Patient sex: M
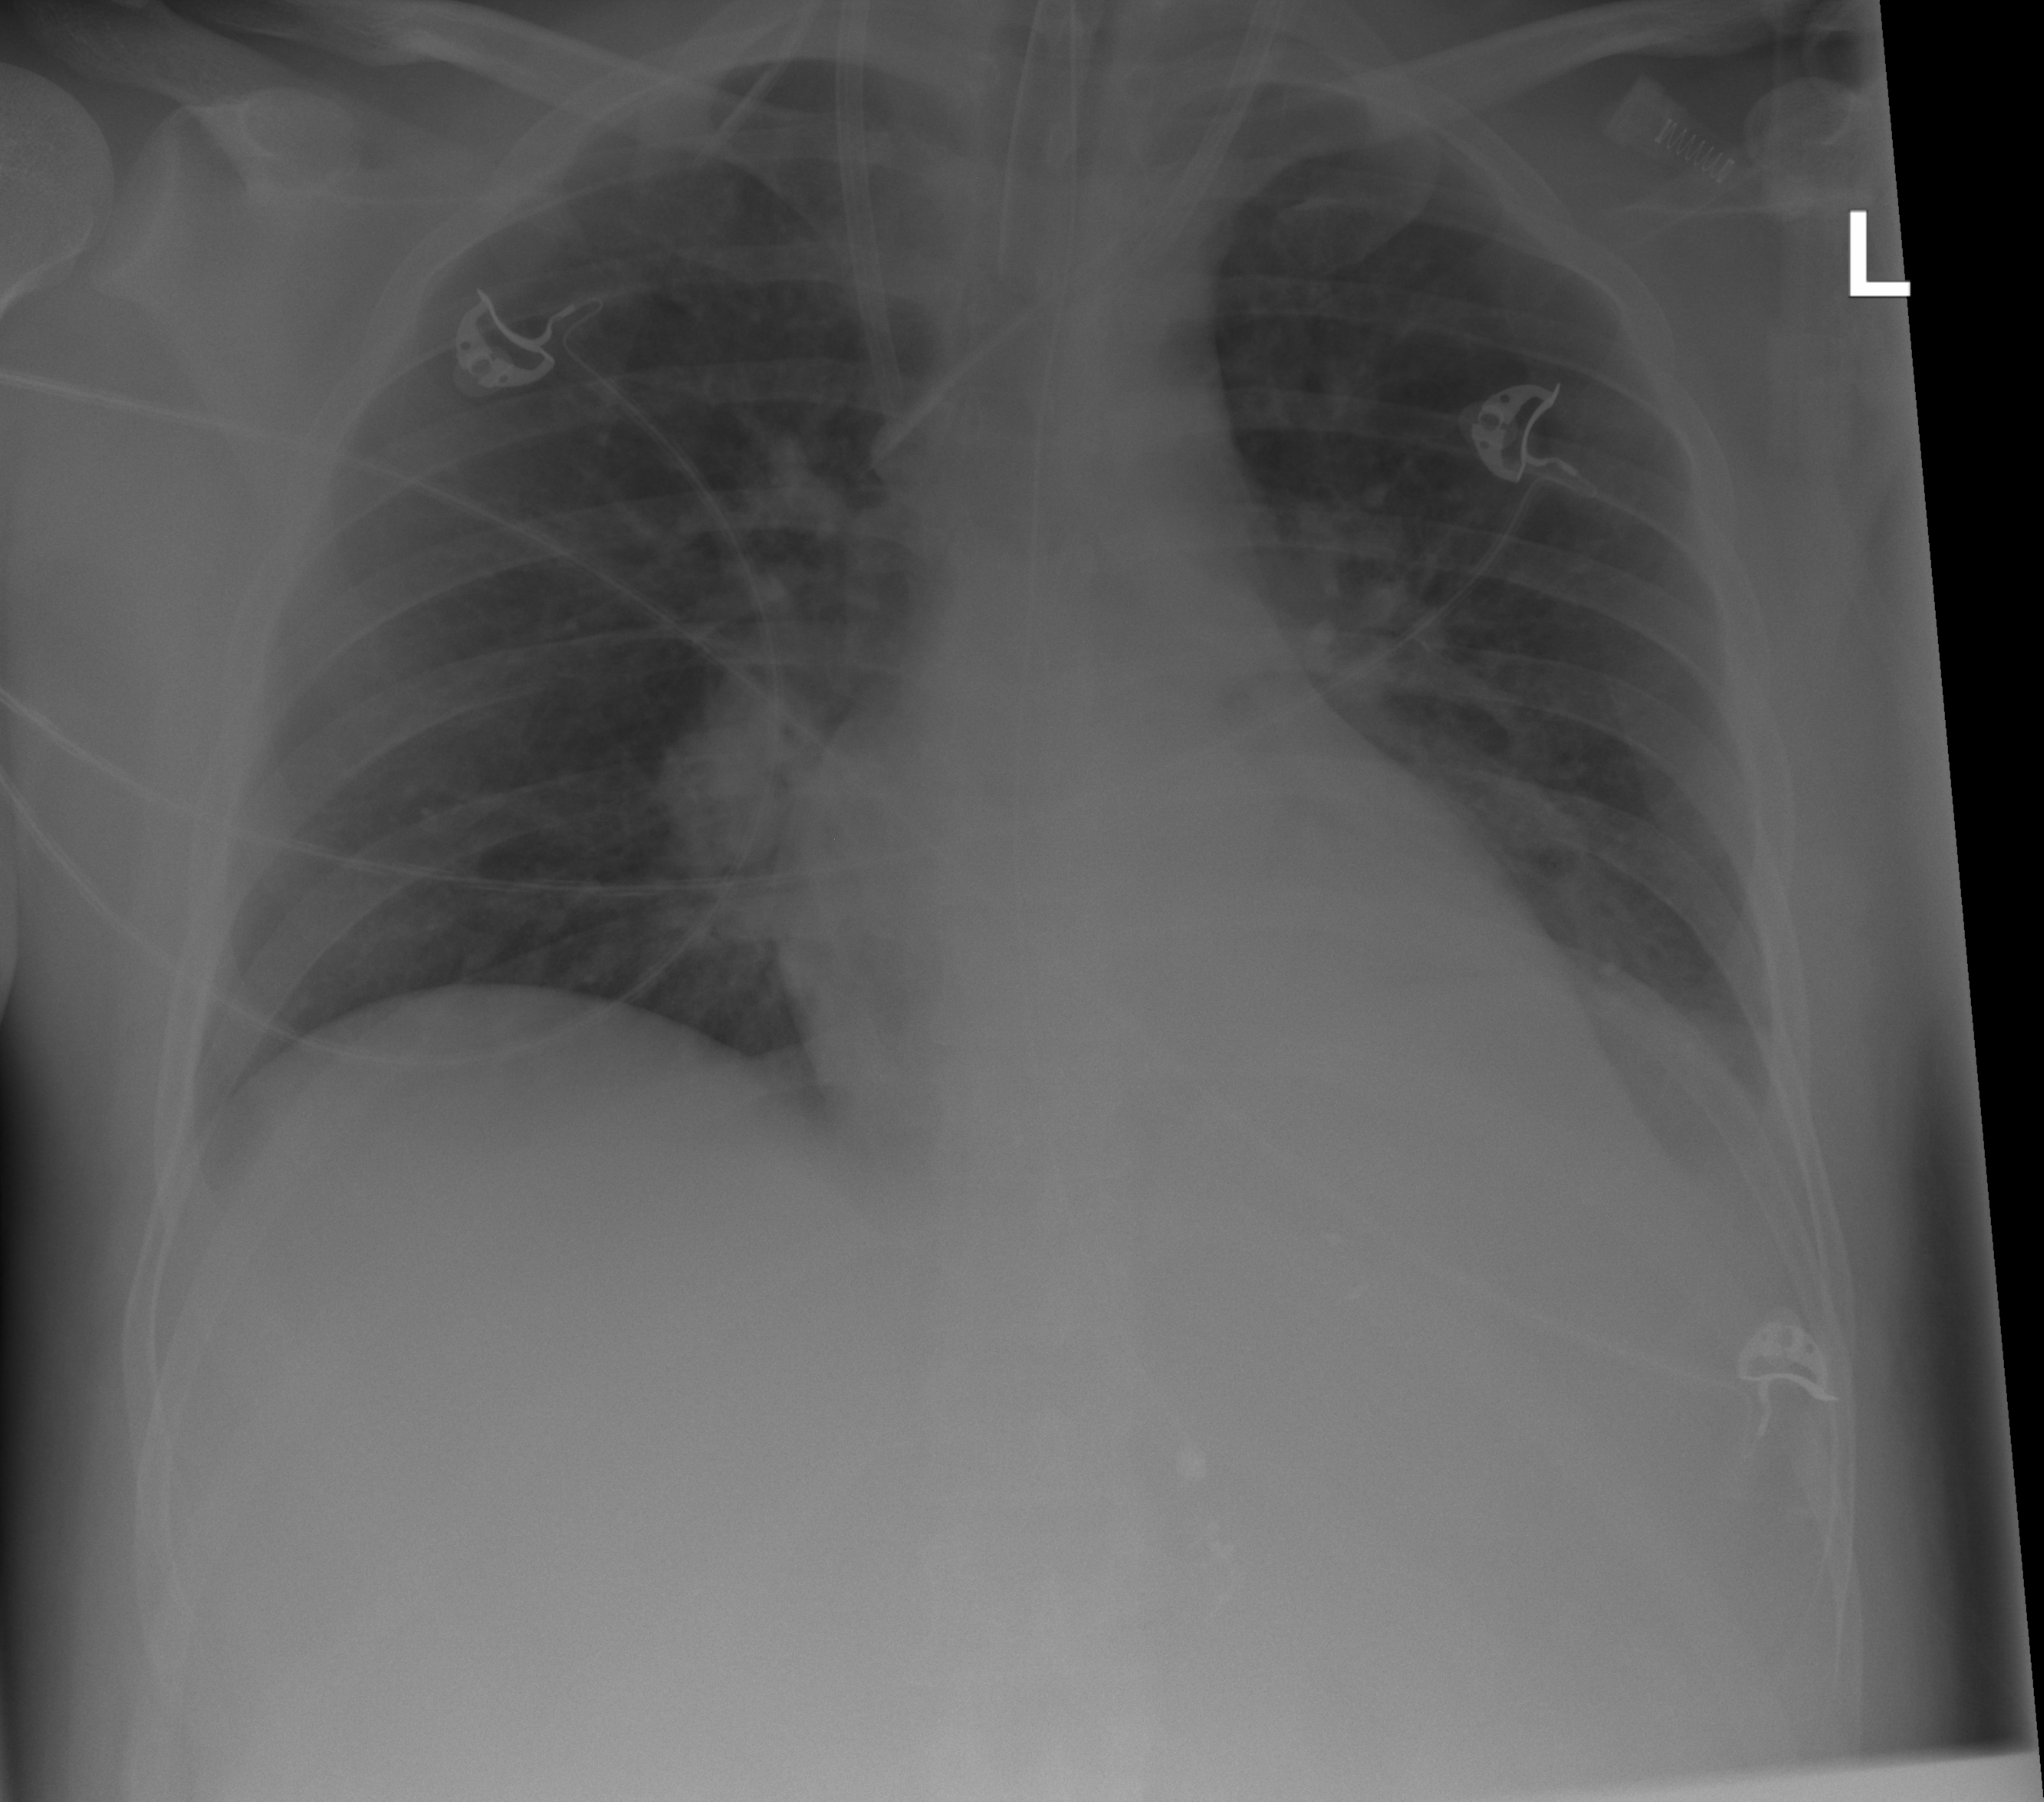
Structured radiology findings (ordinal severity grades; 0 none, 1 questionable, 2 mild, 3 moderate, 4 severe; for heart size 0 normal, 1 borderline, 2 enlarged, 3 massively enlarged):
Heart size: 0
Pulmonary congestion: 2
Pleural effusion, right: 0
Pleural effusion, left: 2
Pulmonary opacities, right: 0
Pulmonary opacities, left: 0
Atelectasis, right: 0
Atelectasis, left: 2